Interaction volume radius: 5 \u00c5
Interaction volume height: 25 \u00c5
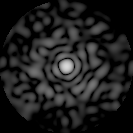
Disorder parameter: 0.8457